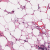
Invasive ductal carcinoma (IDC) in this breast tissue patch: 1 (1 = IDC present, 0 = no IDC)